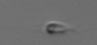
Label: flagellate_morphotype3